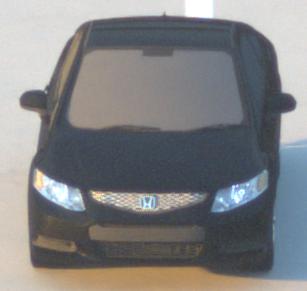
Make: Honda
Model: Civic Limousine 1.8
Detailed model: Civic (IX) Limousine
Model produced from: 2014/05
Model produced until: 2017/06
Doors: 4
Color: black
Road condition: dry road
Daytime: sunrise or sunset
Contrast: medium contrast